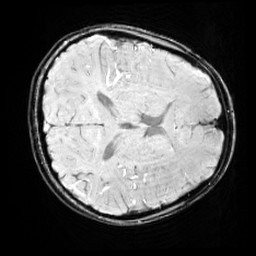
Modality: SWI
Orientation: axial
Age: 10
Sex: female
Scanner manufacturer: siemens
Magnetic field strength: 3 T
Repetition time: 0.027 s
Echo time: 0.02 s